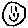
Label: smiley face